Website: lowes
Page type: customer-info-address
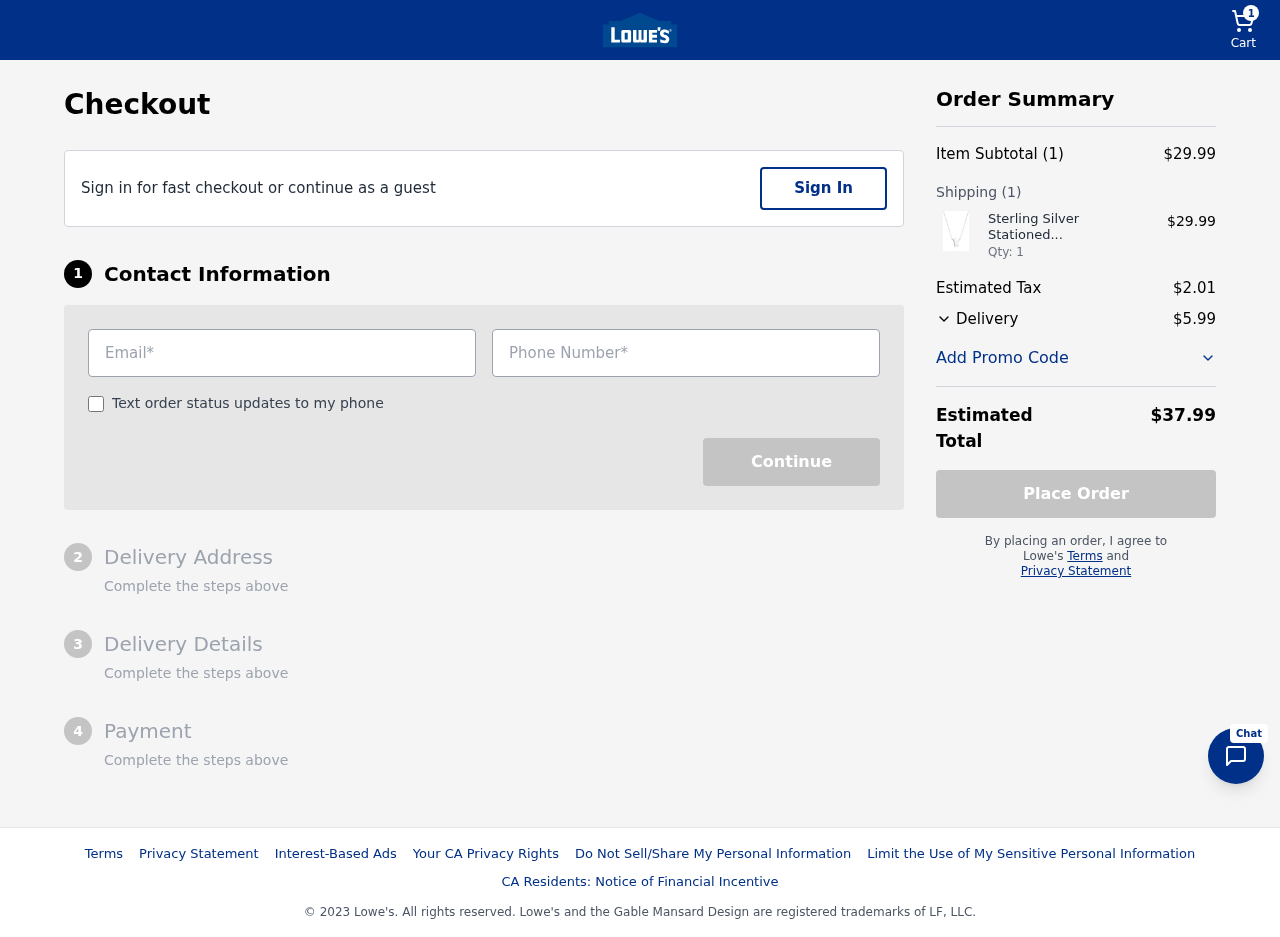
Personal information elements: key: PII_EMAIL
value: thorton@gmail.com
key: PII_PHONE
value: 3024853883
Product elements: key: PRODUCT1_NAME
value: Sterling Silver Stationed Mini State Minnesota Pendant Necklace, 16"+2" Extender
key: PRODUCT1_PRICE
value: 29.99
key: PRODUCT1_QUANTITY
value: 1
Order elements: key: ORDER_NUM_ITEMS
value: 1
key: ORDER_SUBTOTAL
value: $29.99
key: ORDER_NUM_ITEMS2
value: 1
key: ORDER_TAX
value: $2.01
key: ORDER_SHIPPING_COST
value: $5.99
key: ORDER_TOTAL
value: $37.99